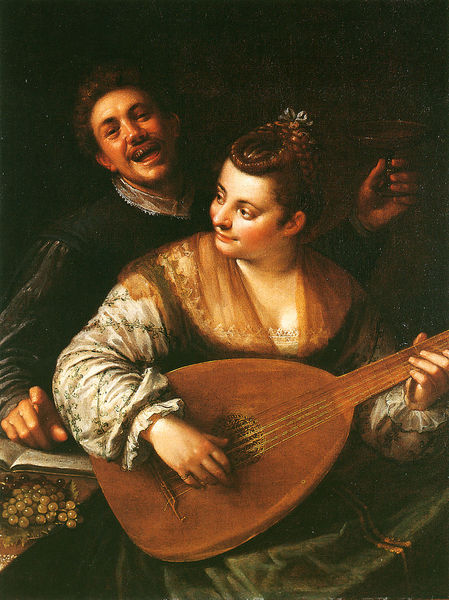
Titel: Donna Venusta
Künstler: Hans von Aachen
Institution: Privatbesitz
Schlagwörter: dunkel, gemälde, hand, mann, grün, braun, finger, frau, frisur, glas, kleid, schwarz, tisch, weiss, obst, schleier, tuch, malerei, schleife, alkohol, feier, gelage, kragen, spitze, bild, holland, instrument, niederlande, öl, gewand, haare, kelch, paar, gesang, gitarre, musik, musiker, dekollete, dekolletee, dekoltee, trauben, zwei, wein, spielen, zopf, musizieren, junge, lachen, buch, sex, weinglas, leinwand, lustig, zähne, weintrauben, singen, geflochten, antik, fröhlich, laute, mandoline, weintraube, leier, schlecht, grn, ausgelassen, duo, trink, chello